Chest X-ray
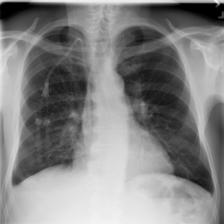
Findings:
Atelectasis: negative
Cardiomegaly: negative
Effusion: positive
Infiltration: negative
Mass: negative
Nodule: negative
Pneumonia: negative
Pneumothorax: negative
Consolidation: negative
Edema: negative
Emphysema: negative
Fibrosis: negative
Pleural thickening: negative
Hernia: negative